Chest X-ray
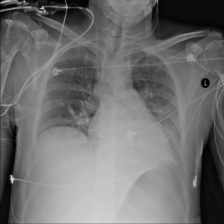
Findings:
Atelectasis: positive
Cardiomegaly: negative
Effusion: negative
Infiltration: positive
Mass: negative
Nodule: negative
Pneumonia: negative
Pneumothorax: negative
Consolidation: negative
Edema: negative
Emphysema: negative
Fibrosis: negative
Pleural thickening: negative
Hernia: negative